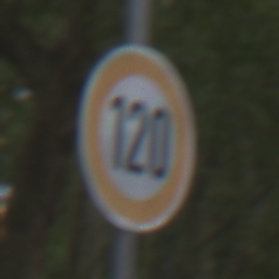
Verkehrszeichen: Geschwindigkeit120
Umgebung: Outdoor, Urban
Tageszeit: MorningAfternoon
Wetter: Overcast
Licht: Natural
Jahreszeit: NotSpecified
Kontrast: LowContrast